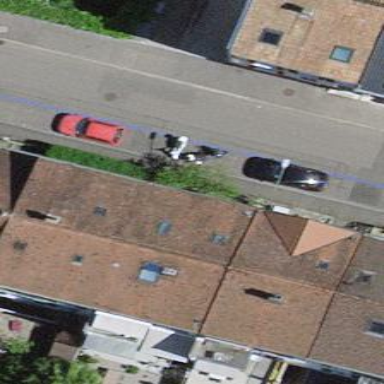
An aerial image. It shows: Terrace building.